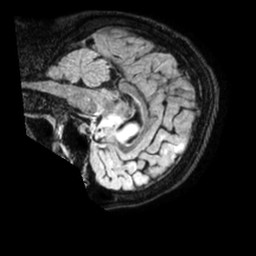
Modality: FLAIR
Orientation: sagittal
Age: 54
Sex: female
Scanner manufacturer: philips
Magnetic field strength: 1.5 T
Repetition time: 4.8 s
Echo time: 0.3372 s